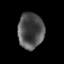
Tissue: prostate
Cell type: Epithelial cells
Senescence score: 0.3501
Nuclear area (px): 903
Mean DAPI intensity: 78.713